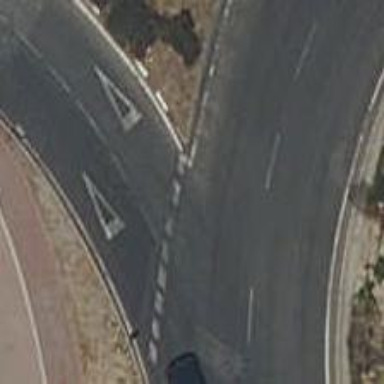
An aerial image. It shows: Road with "give way" sign.